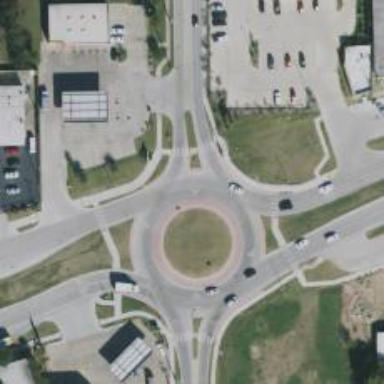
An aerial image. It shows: Secondary road leading to roundabout.